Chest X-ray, PA view. Patient: 64 years old, sex F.
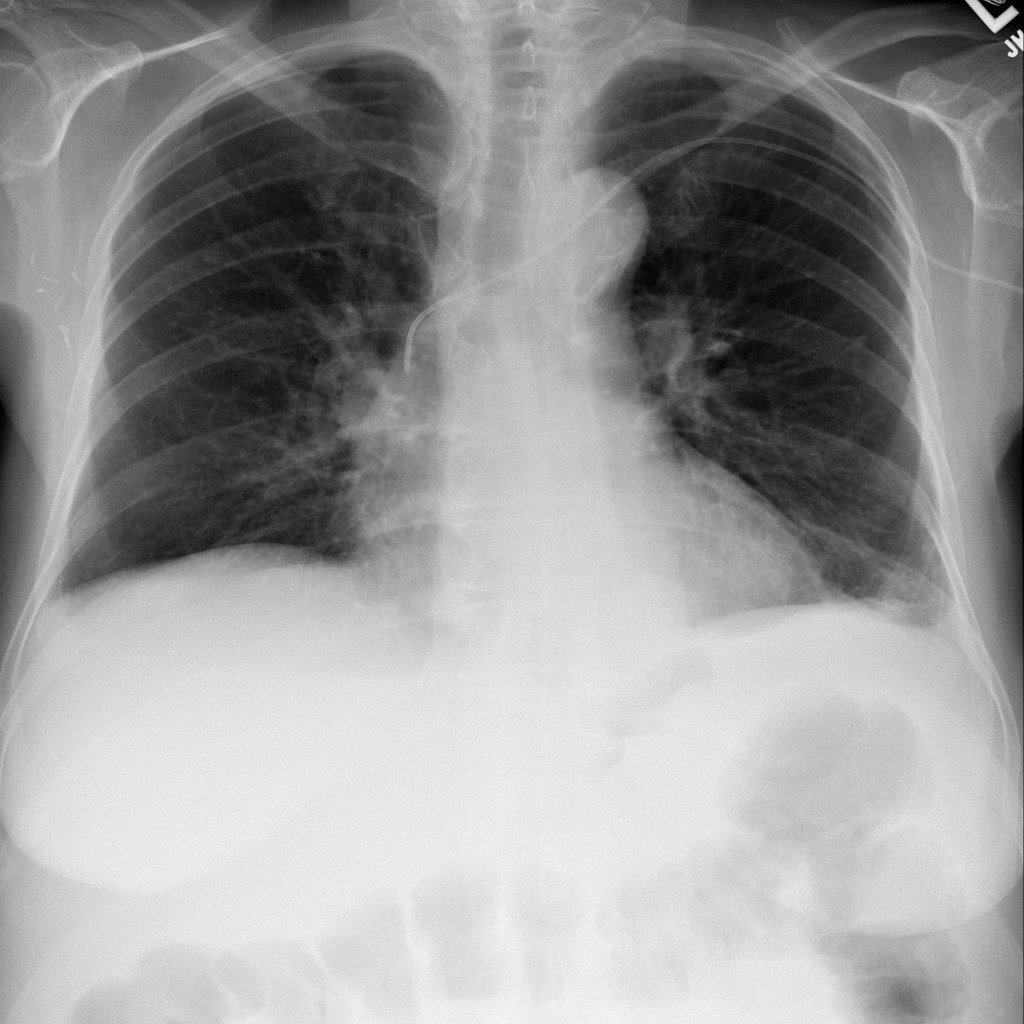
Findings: Effusion, Infiltration